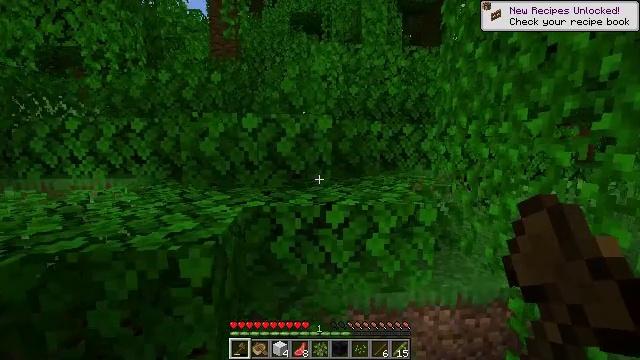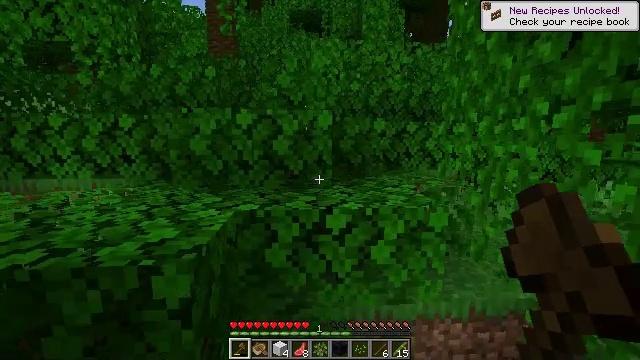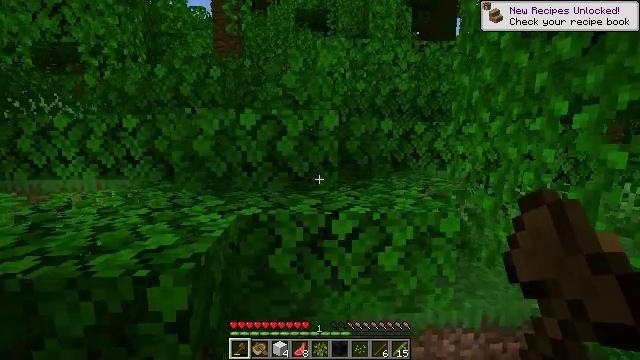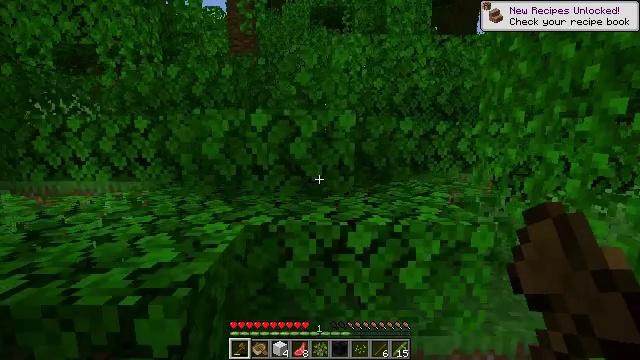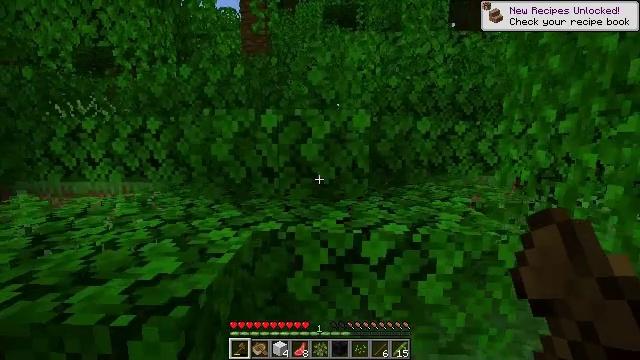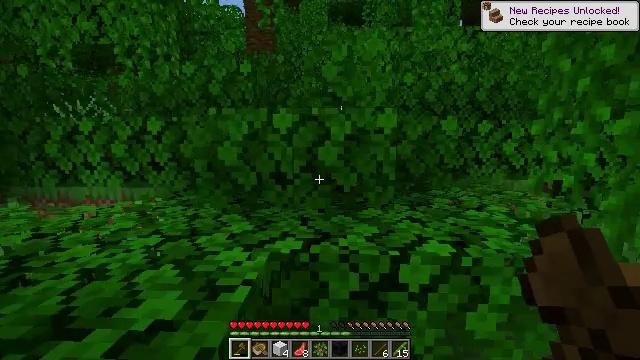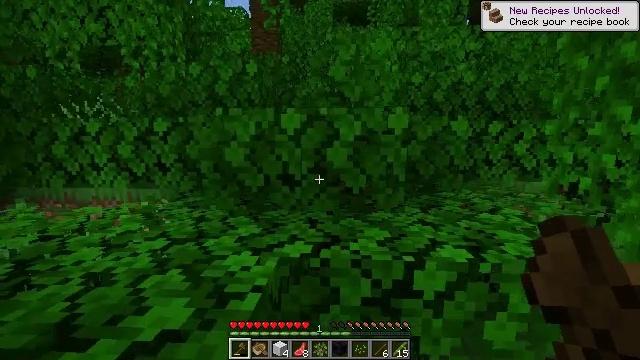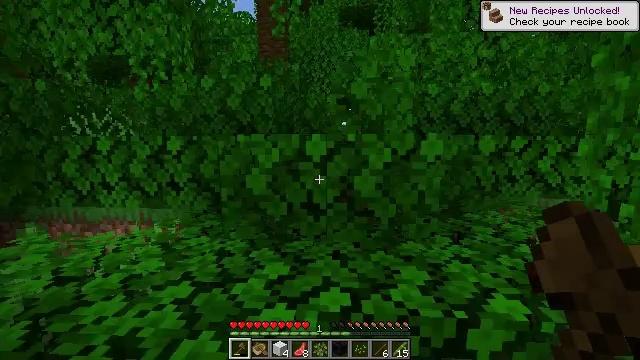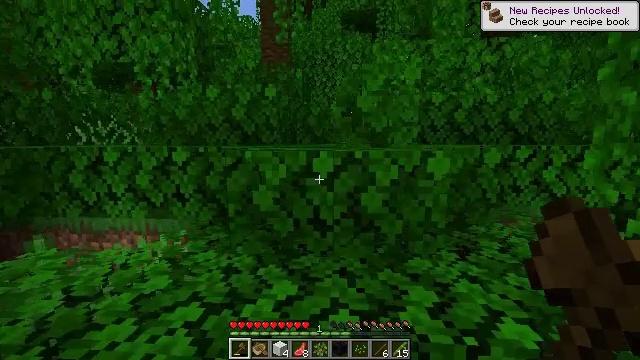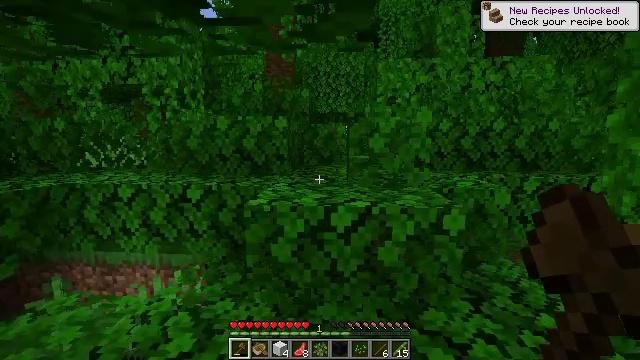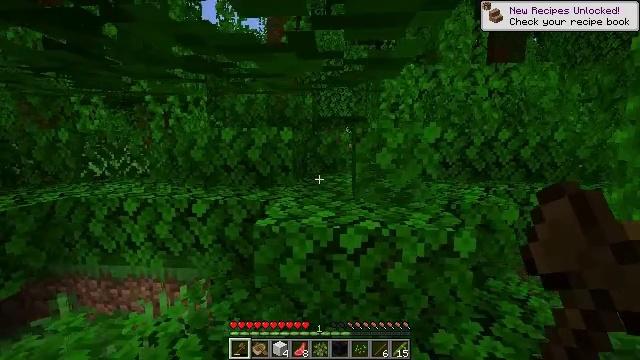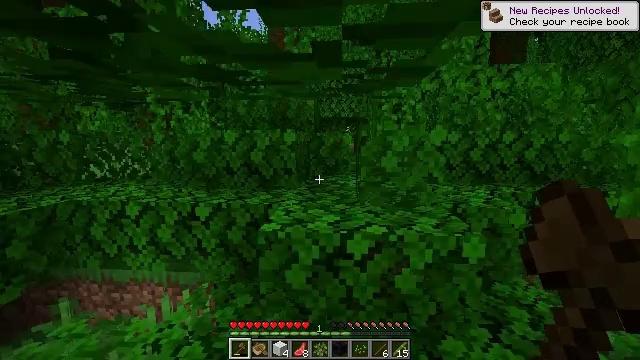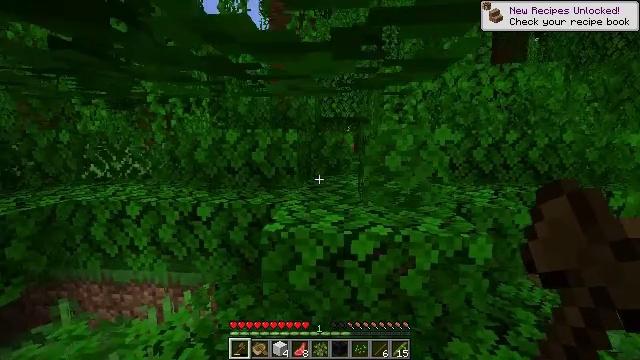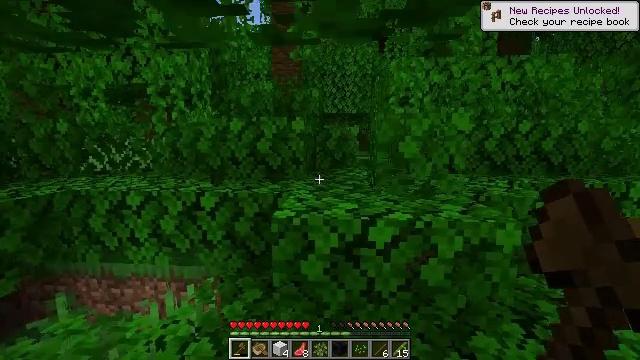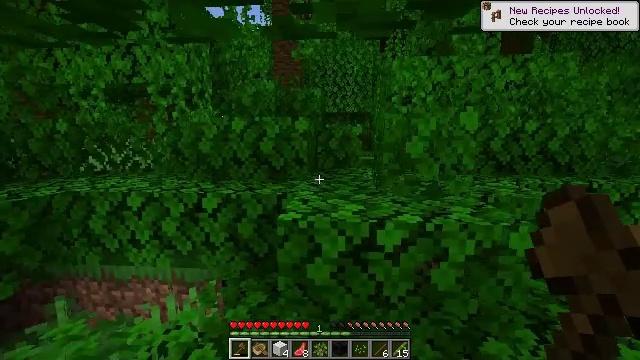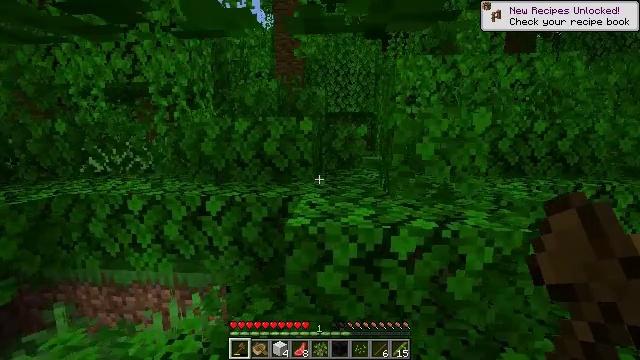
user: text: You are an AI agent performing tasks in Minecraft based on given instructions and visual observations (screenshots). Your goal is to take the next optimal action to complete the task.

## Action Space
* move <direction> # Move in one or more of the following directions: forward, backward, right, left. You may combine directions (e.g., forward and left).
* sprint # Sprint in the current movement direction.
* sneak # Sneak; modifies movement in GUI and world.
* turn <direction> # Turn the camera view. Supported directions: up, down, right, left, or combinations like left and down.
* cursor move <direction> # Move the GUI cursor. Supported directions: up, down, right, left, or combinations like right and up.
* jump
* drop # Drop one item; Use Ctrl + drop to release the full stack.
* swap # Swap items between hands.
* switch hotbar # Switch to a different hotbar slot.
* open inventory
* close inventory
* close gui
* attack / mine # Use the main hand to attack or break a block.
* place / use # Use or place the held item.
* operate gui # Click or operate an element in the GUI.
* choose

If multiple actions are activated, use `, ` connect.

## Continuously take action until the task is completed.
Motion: motion action
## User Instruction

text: Mine the cocoa pods for beans.
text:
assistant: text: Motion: move forward
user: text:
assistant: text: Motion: move forward, turn left
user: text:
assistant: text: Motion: move forward, turn left
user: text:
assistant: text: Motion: move forward and move left, turn left
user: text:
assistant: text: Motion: move forward and move left
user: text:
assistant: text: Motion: move forward and move left
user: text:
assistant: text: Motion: move forward and move left, jump
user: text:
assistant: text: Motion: move forward and move left, jump
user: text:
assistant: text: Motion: move forward, jump
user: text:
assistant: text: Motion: move forward, jump
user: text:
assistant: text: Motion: move forward
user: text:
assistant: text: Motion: move forward
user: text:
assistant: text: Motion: move forward
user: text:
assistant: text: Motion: move forward and move left
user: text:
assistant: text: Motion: move forward and move left
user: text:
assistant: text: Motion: move forward and move left
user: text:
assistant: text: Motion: move forward and move left
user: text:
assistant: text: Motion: move forward
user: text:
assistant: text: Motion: move forward
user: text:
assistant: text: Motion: move forward
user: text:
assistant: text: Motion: move forward
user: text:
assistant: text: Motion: move forward, turn right, jump
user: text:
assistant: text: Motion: move forward, jump
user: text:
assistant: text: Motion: move forward, turn right, jump
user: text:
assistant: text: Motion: move forward, jump
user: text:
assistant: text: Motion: move forward
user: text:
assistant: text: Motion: move forward
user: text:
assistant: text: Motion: move forward
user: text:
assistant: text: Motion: move forward
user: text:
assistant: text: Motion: move forward